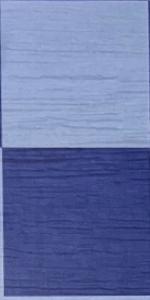
Label: Empty